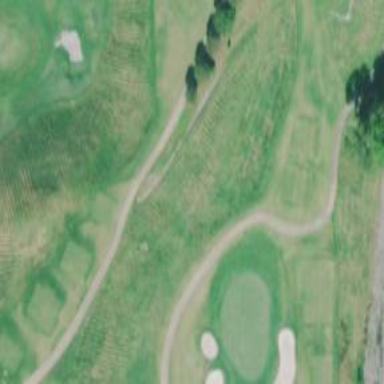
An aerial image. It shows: Path used for both walking and golf.